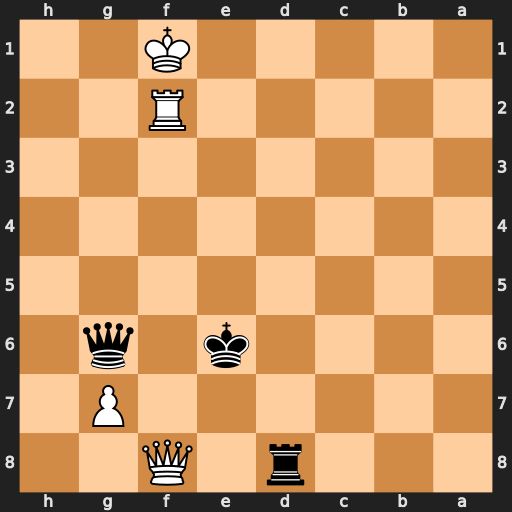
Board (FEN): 3r1Q2/6P1/4k1q1/8/8/8/5R2/5K2
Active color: b
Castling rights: -
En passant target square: -
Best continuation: Rd1+ Ke2 Qd3#